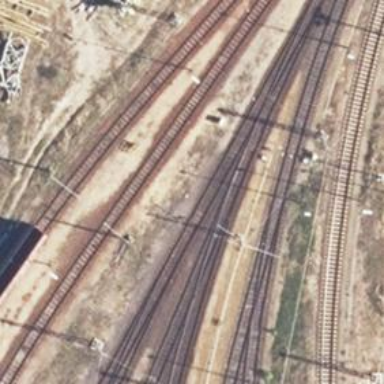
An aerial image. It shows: Railway switch.